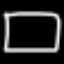
Label: square